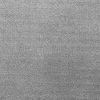
Atmospheric dust classification: dusty